Question: I'm running <URL>. The code is like this
'''
NSArray *pathComponents = [NSArray arrayWithObjects:
[NSSearchPathForDirectoriesInDomains(NSDocumentDirectory, NSUserDomainMask, YES) lastObject],
@"MyAudioMemo.m4a",
nil];
NSURL *outputFileURL = [NSURL fileURLWithPathComponents:pathComponents];
// Setup audio session
AVAudioSession *session = [AVAudioSession sharedInstance];
[session setCategory:AVAudioSessionCategoryPlayAndRecord error:nil];
// Define the recorder setting
NSMutableDictionary *recordSetting = [[NSMutableDictionary alloc] init];
[recordSetting setValue:[NSNumber numberWithInt:kAudioFormatMPEG4AAC] forKey:AVFormatIDKey];
[recordSetting setValue:[NSNumber numberWithFloat:44100.0] forKey:AVSampleRateKey];
[recordSetting setValue:[NSNumber numberWithInt: 2] forKey:AVNumberOfChannelsKey];
// Initiate and prepare the recorder
recorder = [[AVAudioRecorder alloc] initWithURL:outputFileURL settings:recordSetting error:nil];
recorder.delegate = self;
recorder.meteringEnabled = YES;
[recorder prepareToRecord];
'''
However it throws an exception at prepareToRecord while running on the simulator:

It does record and it'll run fine if I just turn off the break point at exception. But this is annoying. What's wrong?
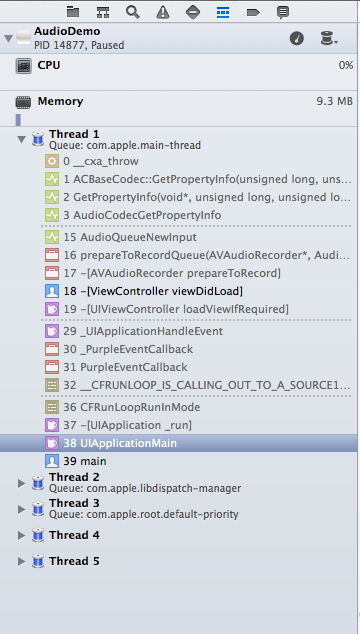
Answer: I'm getting this exception, too. Searching for solution. Important to note that you can only see these exceptions if you enable exception breakpoints. The app perform properly, but this is concerning. I'll keep investigating.
EDIT:
well, the answer is here: <URL>
i figured that much myself, but still feel uncomfortable about having these exceptions. using different audio format while recording makes the exceptions to go away. however, i want to use the lossless format, which does cause these exceptions. hope this helps.